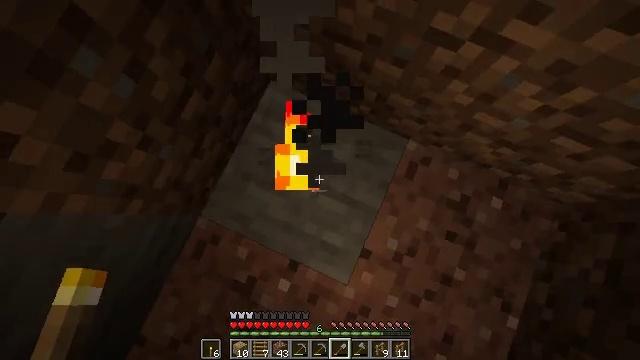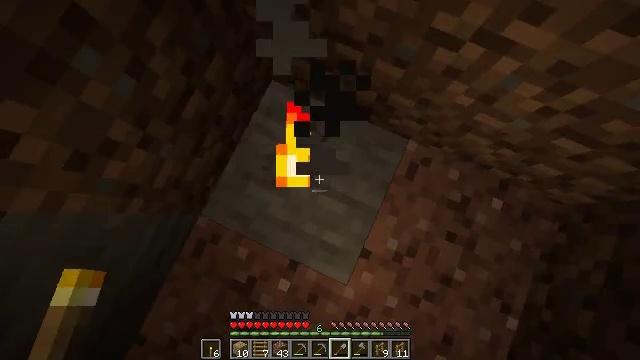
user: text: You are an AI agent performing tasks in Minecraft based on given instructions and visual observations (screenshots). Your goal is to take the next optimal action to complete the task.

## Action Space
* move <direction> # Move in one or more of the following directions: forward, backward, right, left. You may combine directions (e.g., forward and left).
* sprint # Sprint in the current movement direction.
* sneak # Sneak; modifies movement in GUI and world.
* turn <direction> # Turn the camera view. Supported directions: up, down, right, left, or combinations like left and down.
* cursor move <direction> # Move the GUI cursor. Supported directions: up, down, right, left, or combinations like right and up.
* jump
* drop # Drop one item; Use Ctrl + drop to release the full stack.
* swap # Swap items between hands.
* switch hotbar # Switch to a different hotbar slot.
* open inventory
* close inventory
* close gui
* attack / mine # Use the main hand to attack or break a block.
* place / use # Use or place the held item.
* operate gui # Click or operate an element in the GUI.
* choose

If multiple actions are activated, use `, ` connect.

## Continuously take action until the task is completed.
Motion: motion action
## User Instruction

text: Gather the torch from its position.
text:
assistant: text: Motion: no_op
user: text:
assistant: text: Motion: no_op